Field crop: maize
Growth stage: 1
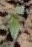
Species: datura